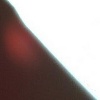
Label: sunburn